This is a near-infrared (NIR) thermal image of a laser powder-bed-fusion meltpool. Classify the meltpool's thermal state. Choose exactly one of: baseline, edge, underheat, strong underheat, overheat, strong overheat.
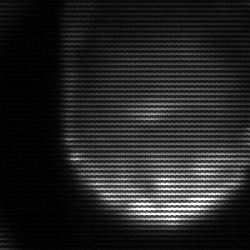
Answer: edge